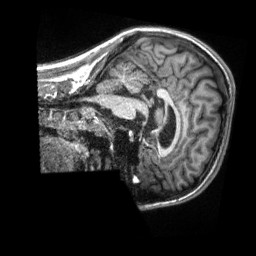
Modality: T1w
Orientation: sagittal
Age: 21
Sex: male
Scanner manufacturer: siemens
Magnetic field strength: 3 T
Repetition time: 2.3 s
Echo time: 0.00288 s